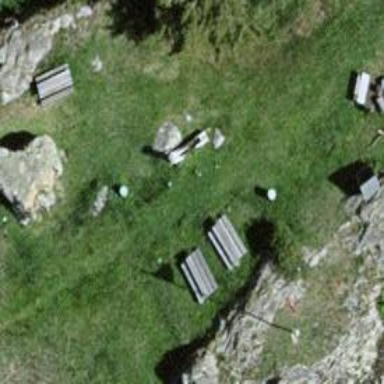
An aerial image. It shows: Picnic site popular for tourists.